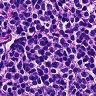
Metastatic tissue present: no